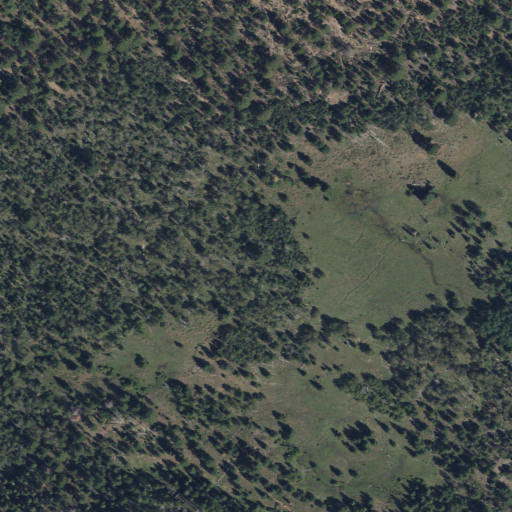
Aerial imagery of valley in Utah named McKay Hollow containing deciduous forest, evergreen forest, and mixed forest